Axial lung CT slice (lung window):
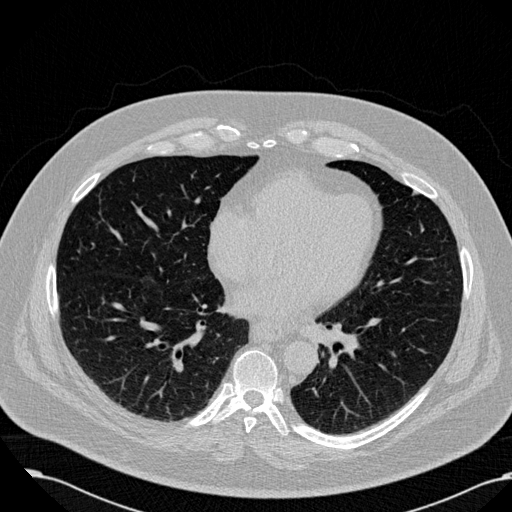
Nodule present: no